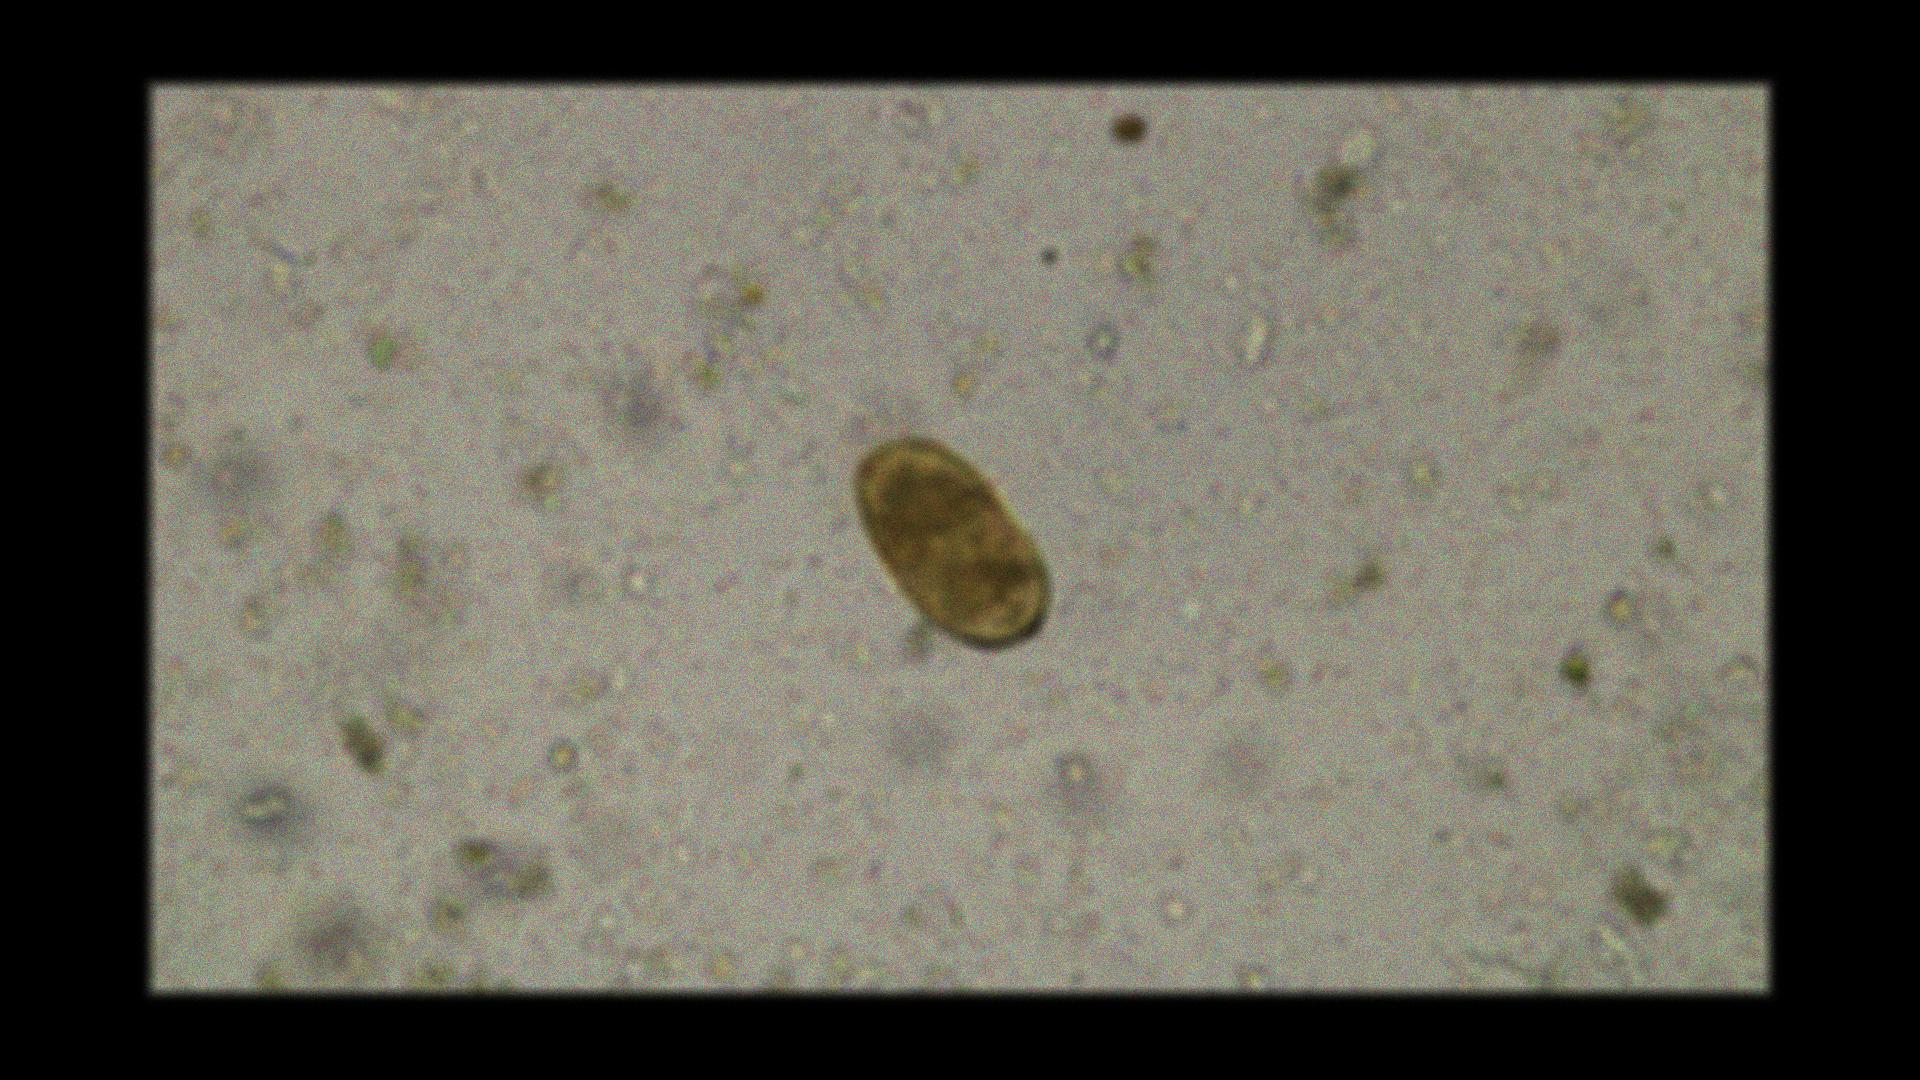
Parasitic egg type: Paragonimus spp